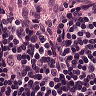
Metastatic tissue present: no